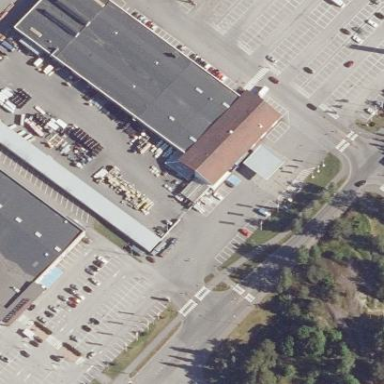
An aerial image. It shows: Retail building housing hardware shop.